Question: How would I construct this Layout in Android?

I want all three elements to be a FrameLayout so at runtime, I can insert a fragment in code
I have the code for the round corners and dotted line corners. I'm just having problems positioning the framelayouts on top of each other. Or maybe the 3 elements should be relative layouts??
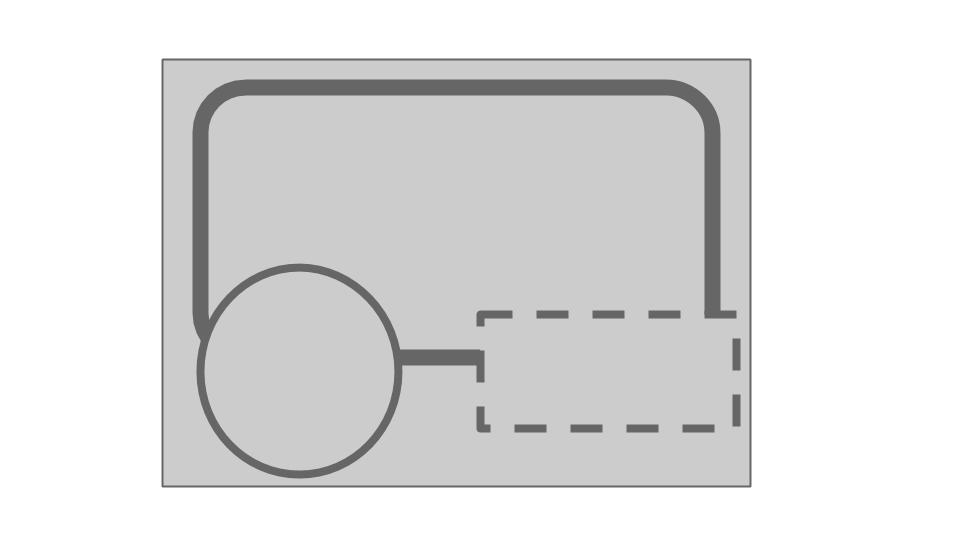
Answer: All three elements should be frame layouts, but the root element should be a relative layout. Also notice, in relative layout elements are positioned as layers from the lowest to the higest. (from top to bottom of xml file) The first element - is the lowest, next is on top of first, etc.
Your layout should look like this:
'''
<RelativeLayout xmlns:android="http://schemas.android.com/apk/res/android"
android:layout_width="match_parent"
android:layout_height="match_parent">
<FrameLayout
android:id="@+id/container_square_with_rounded_corners"
android:layout_width="wrap_content"
android:layout_height="wrap_content"
android:layout_alignParentTop="true"
android:layout_centerHorizontal="true"/>
<FrameLayout
android:id="@+id/container_circle"
android:layout_width="wrap_content"
android:layout_height="wrap_content"
android:layout_alignParentLeft="true"
android:layout_alignParentBottom="true"/>
<FrameLayout
android:id="@+id/container_square"
android:layout_width="wrap_content"
android:layout_height="wrap_content"
android:layout_alignParentRight="true"
android:layout_alignParentBottom="true"/>
</RelativeLayout>
'''